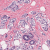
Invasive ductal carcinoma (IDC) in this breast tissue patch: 1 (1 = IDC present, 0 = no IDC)